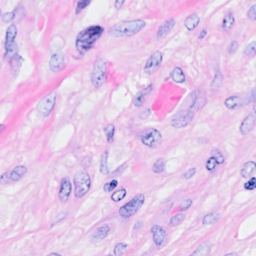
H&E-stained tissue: Breast